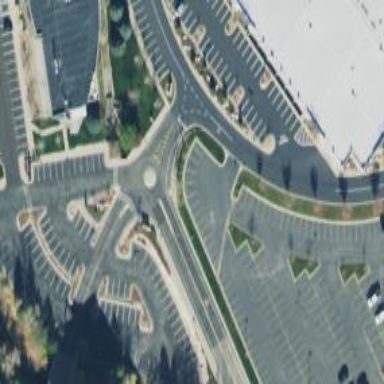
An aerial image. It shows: Roundabout.